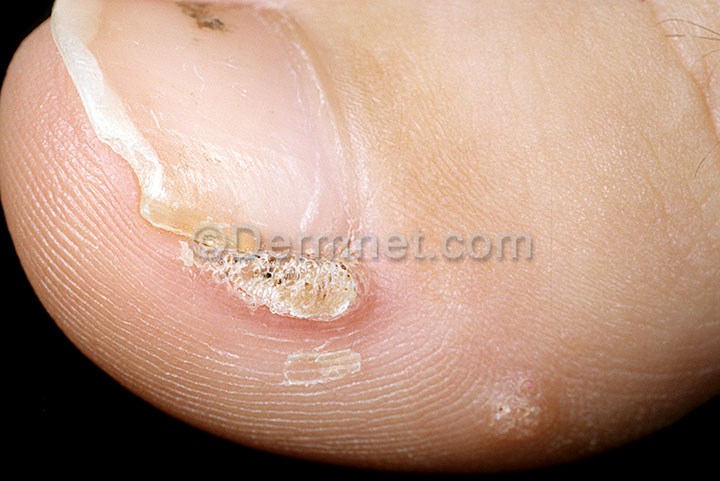
Disease: Nail Fungus and other Nail Disease